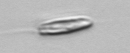
Label: Chrysochromulina